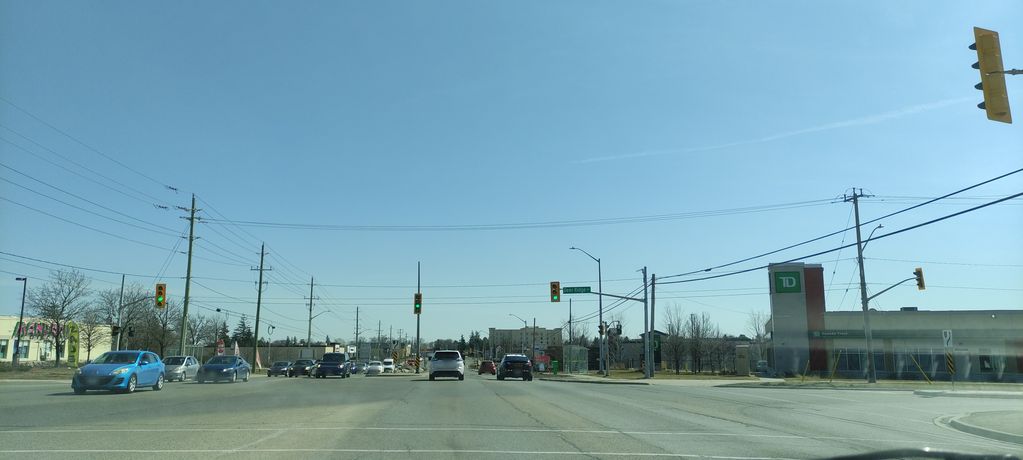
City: kitchener-waterloo